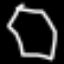
Label: octagon